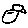
Label: bird